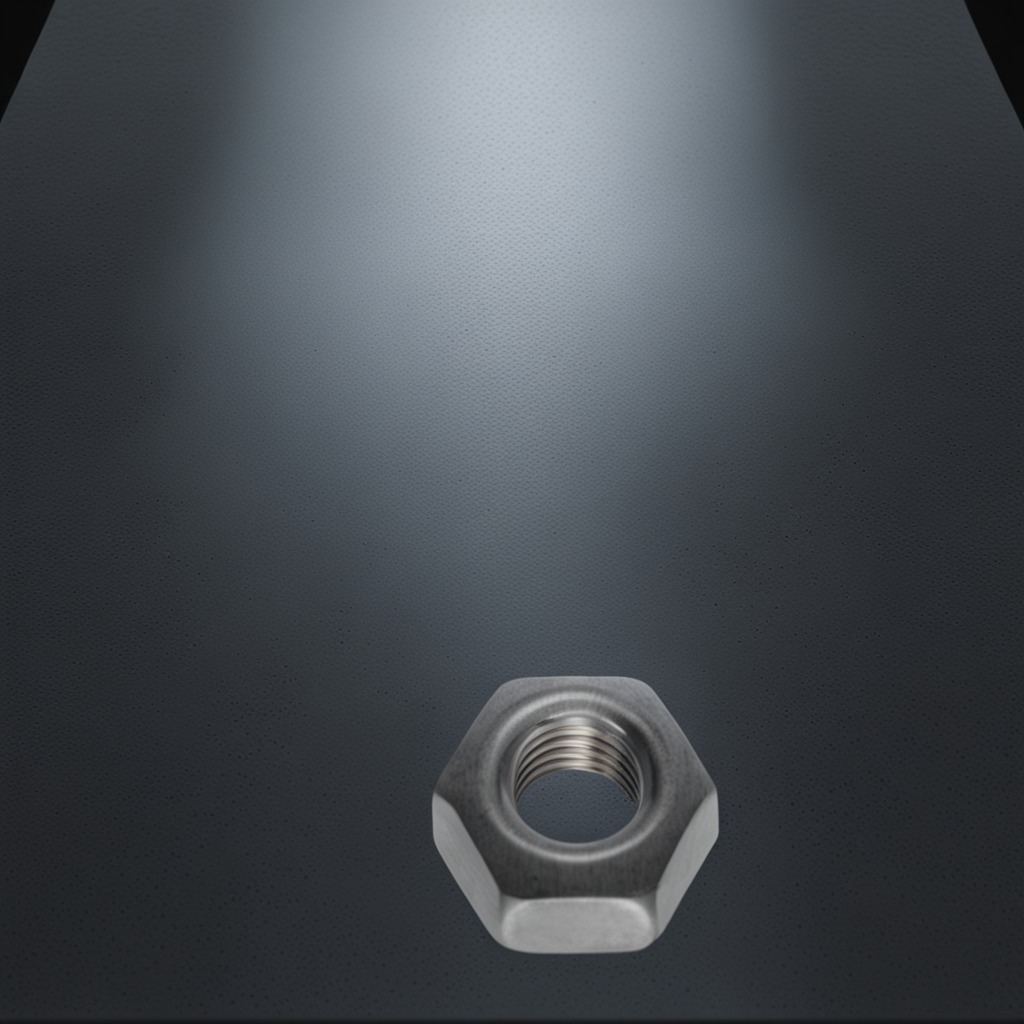
A metal nut lies on a clean granite table inside a workshop at night.